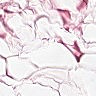
Metastatic tissue present: no